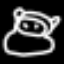
Label: frog